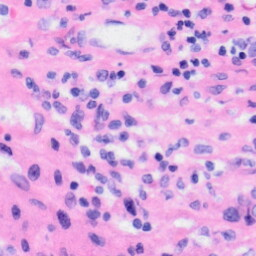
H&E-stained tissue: Liver